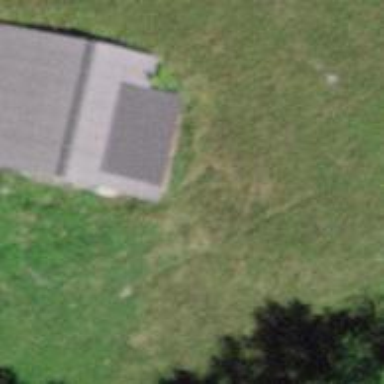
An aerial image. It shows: Barn.